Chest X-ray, PA view. Patient: 49 years old, sex M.
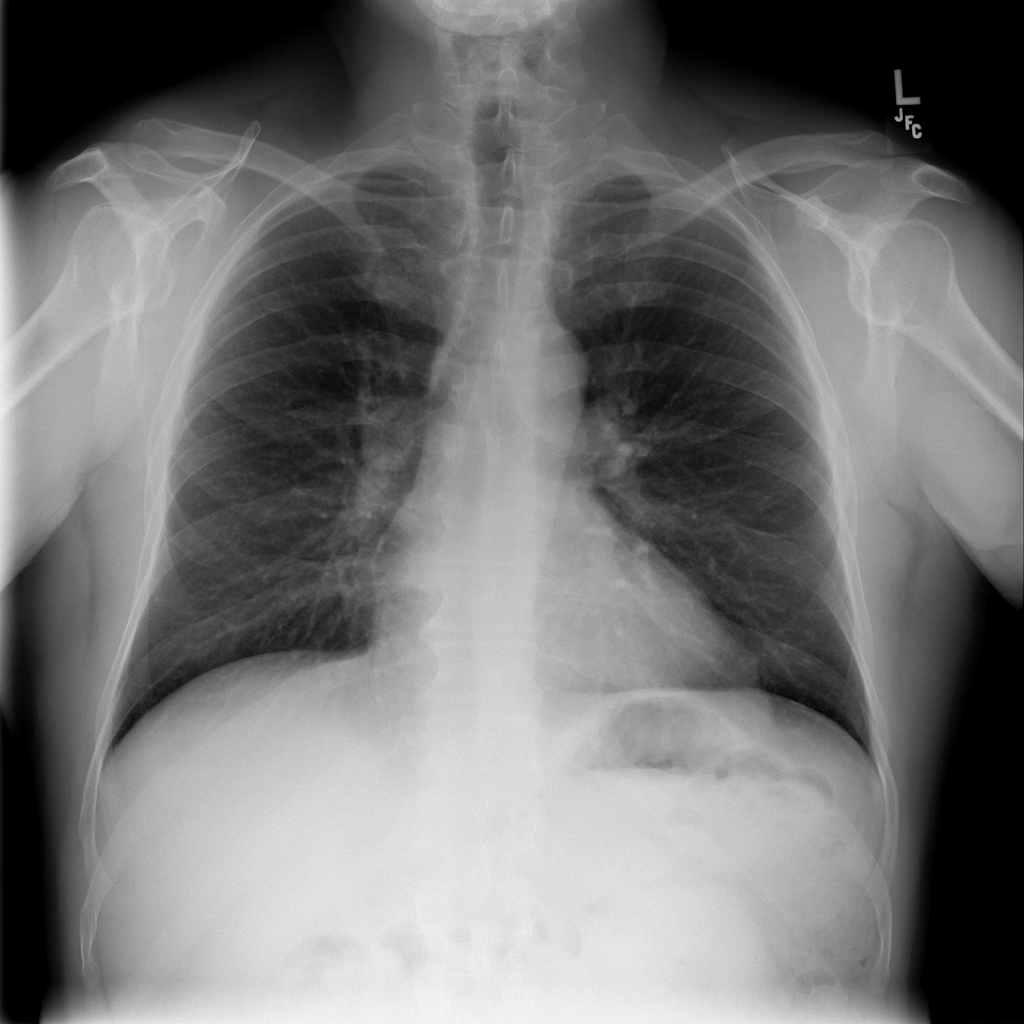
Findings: No Finding